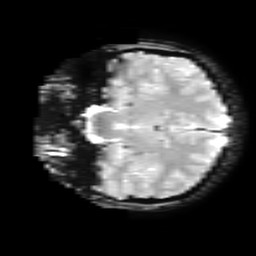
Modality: T2starw
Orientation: coronal
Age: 21
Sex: female
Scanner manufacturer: ge
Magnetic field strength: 3 T
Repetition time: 0.65 s
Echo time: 0.02 s